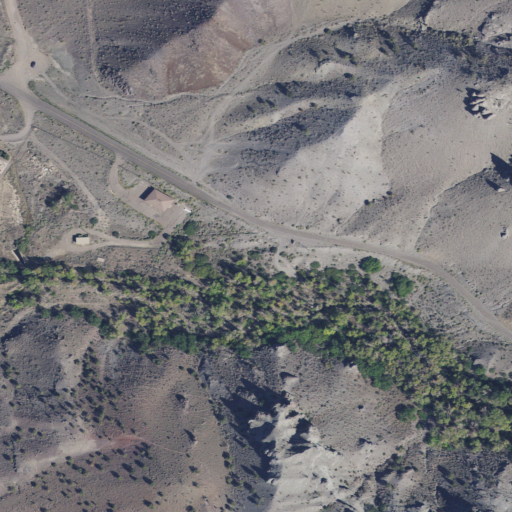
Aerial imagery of gap in Utah named The Gates containing evergreen forest, shrub, medium intensity development, high intensity development, and deciduous forest